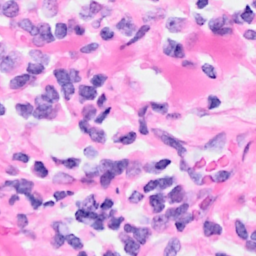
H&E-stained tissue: Breast